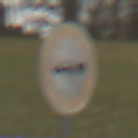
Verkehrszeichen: VerbotPersonenkraftwagenMitAnhaenger
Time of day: Midday
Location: Outdoor (Nature)
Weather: Overcast
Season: NotSpecified
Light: Natural